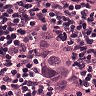
Metastatic tissue present: yes